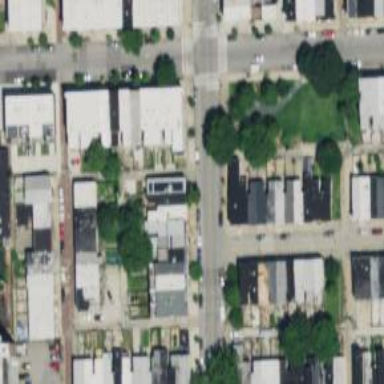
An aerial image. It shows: Alley classified as service road.